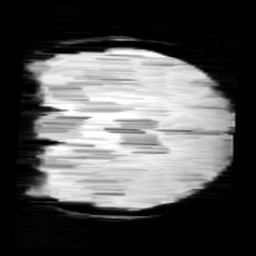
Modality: minIP
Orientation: coronal
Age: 10
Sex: male
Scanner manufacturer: siemens
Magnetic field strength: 3 T
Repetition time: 0.027 s
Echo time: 0.02 s